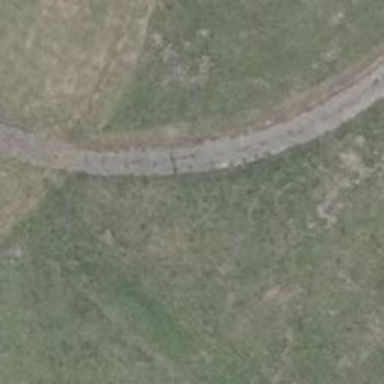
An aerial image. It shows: Dirt path.